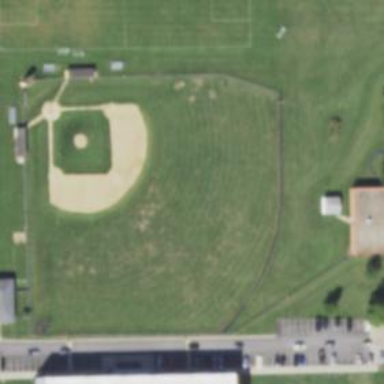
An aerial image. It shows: Baseball pitch for leisure land activities.